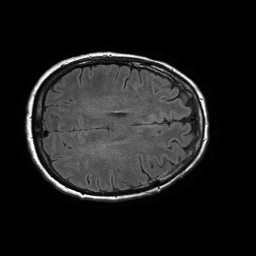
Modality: FLAIR
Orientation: axial
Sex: female
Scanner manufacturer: philips
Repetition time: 11 s
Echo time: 0.125 s